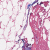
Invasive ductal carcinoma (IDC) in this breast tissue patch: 0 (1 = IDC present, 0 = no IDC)